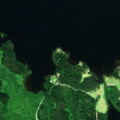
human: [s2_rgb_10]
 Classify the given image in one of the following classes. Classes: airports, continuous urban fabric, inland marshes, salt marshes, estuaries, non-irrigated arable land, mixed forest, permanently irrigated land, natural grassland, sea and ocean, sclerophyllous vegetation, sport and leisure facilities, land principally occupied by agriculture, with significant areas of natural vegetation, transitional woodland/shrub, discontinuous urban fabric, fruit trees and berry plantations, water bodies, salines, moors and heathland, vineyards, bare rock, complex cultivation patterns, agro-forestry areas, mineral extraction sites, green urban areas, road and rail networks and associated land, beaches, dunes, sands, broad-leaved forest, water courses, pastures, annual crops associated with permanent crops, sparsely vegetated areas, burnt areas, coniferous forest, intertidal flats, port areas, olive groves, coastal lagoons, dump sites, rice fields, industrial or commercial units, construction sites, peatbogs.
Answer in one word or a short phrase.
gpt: mixed forest, water bodies